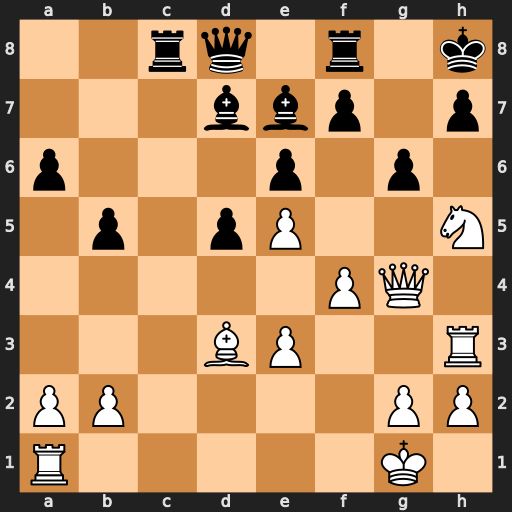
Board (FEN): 2rq1r1k/3bbp1p/p3p1p1/1p1pP2N/5PQ1/3BP2R/PP4PP/R5K1
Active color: w
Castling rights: -
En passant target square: -
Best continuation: Bxg6 fxg6 Qxg6